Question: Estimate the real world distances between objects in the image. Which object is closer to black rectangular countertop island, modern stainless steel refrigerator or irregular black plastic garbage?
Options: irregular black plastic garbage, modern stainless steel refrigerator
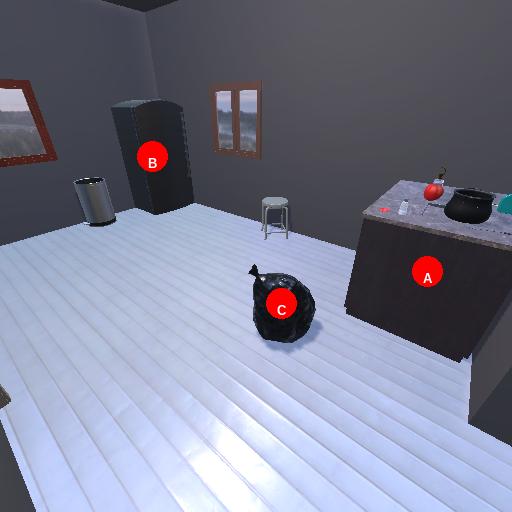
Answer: irregular black plastic garbage